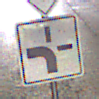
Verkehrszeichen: VerlaufVorfahrtsstrasse1
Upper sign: Vorfahrtsstrasse
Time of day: Midday
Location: Roofed (Tunnel)
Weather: NotSpecified
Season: NotSpecified
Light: Natural